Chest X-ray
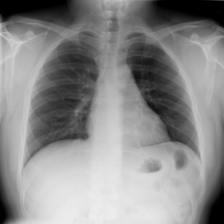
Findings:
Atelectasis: negative
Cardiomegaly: negative
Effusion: negative
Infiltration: negative
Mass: negative
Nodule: negative
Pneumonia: negative
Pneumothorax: negative
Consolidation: negative
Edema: negative
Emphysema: negative
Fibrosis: negative
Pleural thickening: negative
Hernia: negative